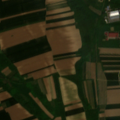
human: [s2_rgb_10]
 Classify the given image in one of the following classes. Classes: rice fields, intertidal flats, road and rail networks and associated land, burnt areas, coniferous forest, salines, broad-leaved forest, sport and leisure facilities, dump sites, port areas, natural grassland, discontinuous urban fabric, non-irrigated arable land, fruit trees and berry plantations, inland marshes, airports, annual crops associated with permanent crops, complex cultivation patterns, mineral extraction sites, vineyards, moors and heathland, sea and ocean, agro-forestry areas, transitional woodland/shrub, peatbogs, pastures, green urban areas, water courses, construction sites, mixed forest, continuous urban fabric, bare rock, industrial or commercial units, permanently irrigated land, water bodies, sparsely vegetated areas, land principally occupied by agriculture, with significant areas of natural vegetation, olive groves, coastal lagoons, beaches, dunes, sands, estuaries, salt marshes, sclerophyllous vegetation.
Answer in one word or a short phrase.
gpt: non-irrigated arable land, land principally occupied by agriculture, with significant areas of natural vegetation